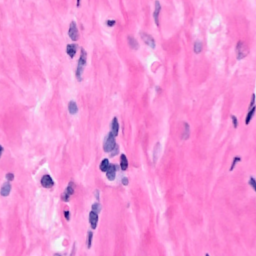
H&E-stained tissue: Breast